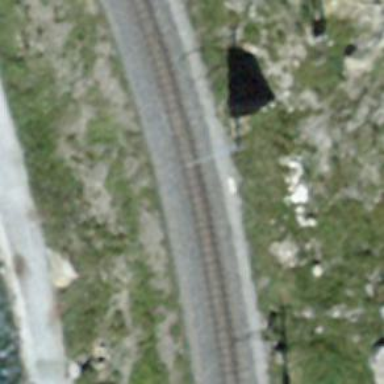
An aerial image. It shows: Narrow-gauge railway track electrified by contact line.